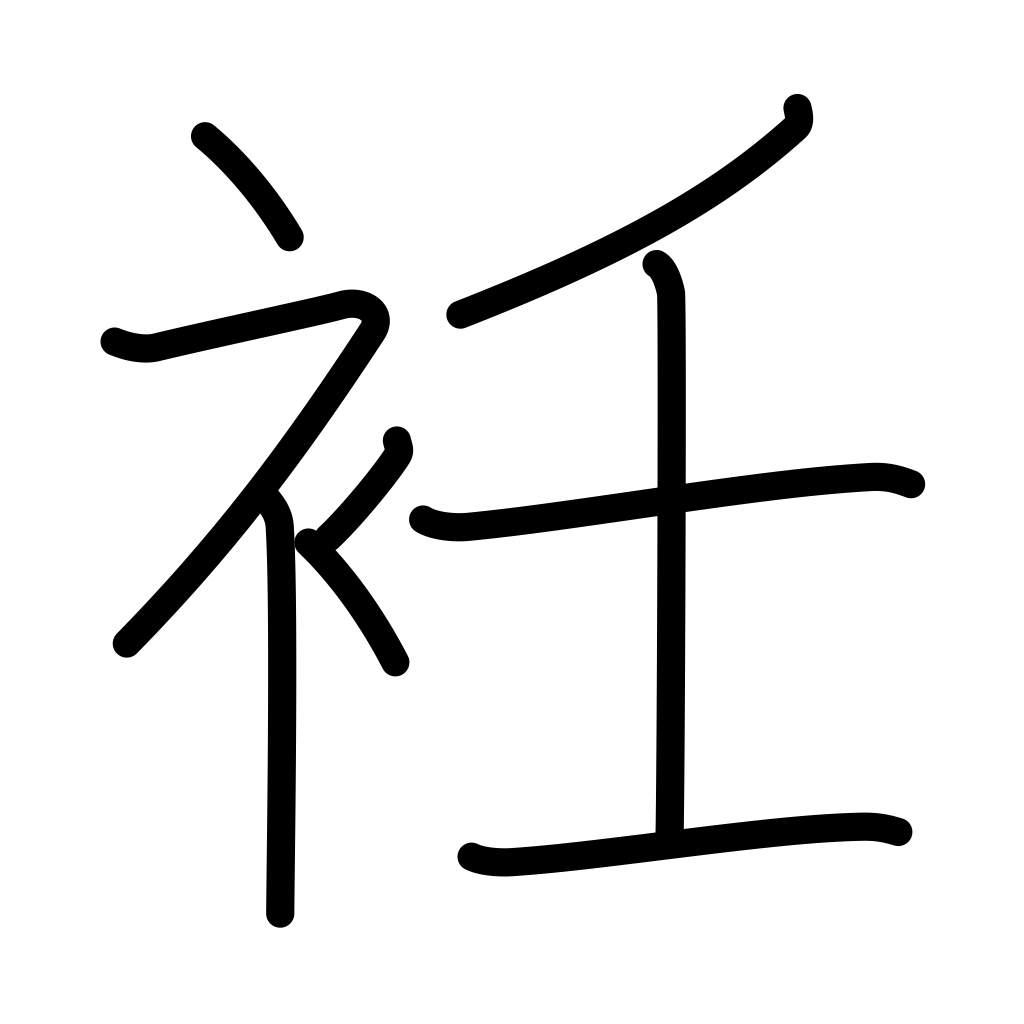
Meaning: neck of a garment, gusset, gore